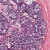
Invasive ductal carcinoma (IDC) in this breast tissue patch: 0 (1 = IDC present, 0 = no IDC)